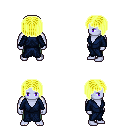
a pixel art fantasy rpg character, male body template, dark elf, purple skin, blue robe, teal pants, gold pageboy hairstyle, four views (front, back, left, right), 2x2 character sprite sheet, small pixel art, hard edges, no anti-aliasing